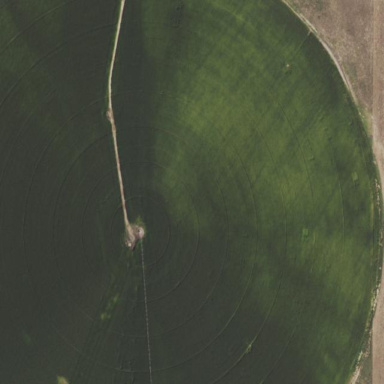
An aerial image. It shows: Farmland with pivot irrigation system.